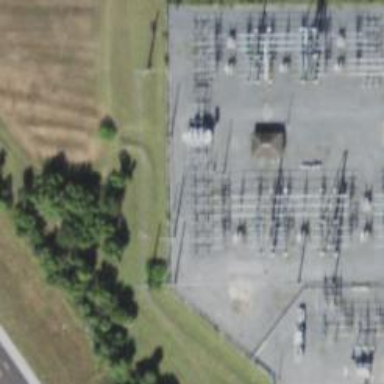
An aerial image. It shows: Switch used for power control.